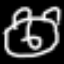
Label: frog